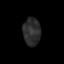
Tissue: prostate
Cell type: Myeloid cells
Senescence score: 0.3273
Nuclear area (px): 478
Mean DAPI intensity: 44.115